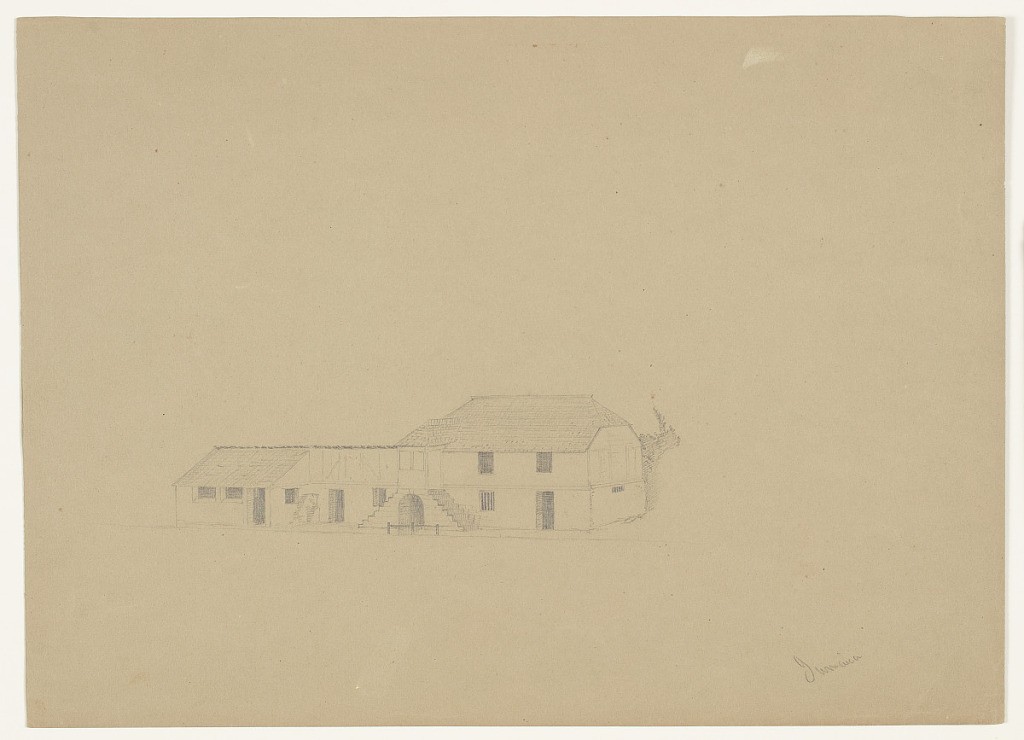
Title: Houses, Jamaica
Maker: Frederic Edwin Church, American, 1826–1900
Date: May–September 1865
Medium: Graphite on dark gray-green wove paper
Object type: Drawing
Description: Architectural sketch of a lone building in an unknown location in Jamaica. Building is bisected by a double staircase and covered passageway. Right portion of building one floor taller than left portion. Some trees and foliage visible behind the structure at right.